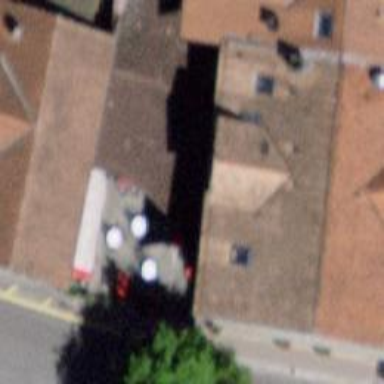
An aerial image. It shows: Hotel.